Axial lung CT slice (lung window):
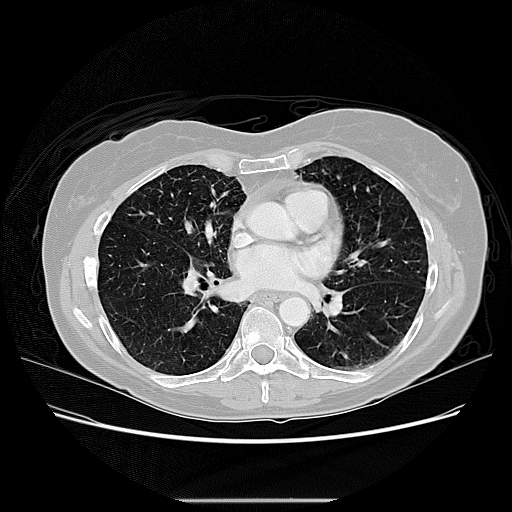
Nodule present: no